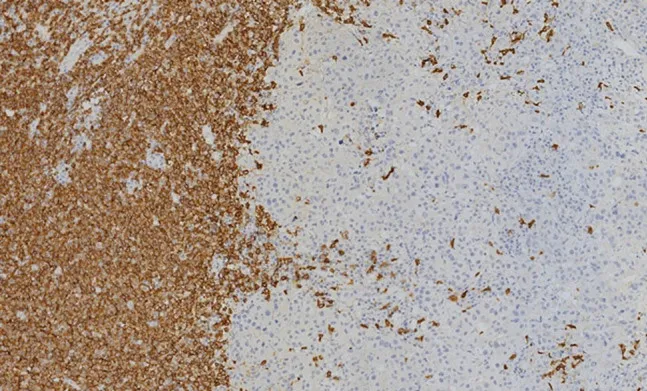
The left breast mass; lymphoid cells were CD20 positive (IHC, x20).
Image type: pathology (immunostaining)